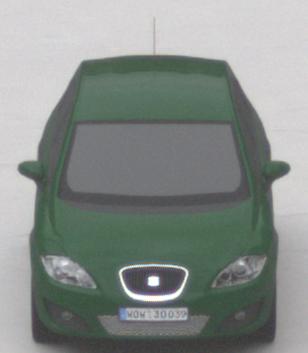
Make: SEAT
Model: Leon 1.4
Detailed model: Leon (1P)
Model produced from: 2009/04
Model produced until: 2010/08
Doors: 5
Color: green
Road condition: dry road
Daytime: morning or afternoon
Contrast: low contrast